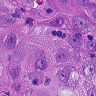
Metastatic tissue present: yes